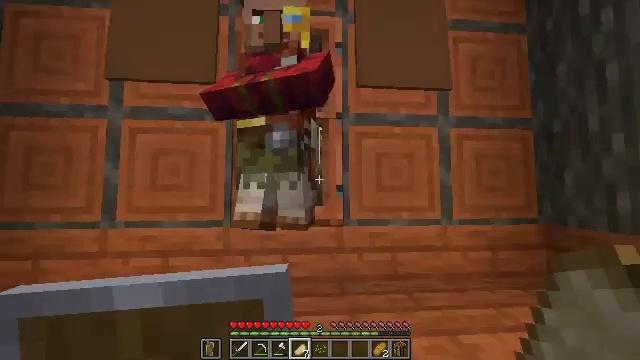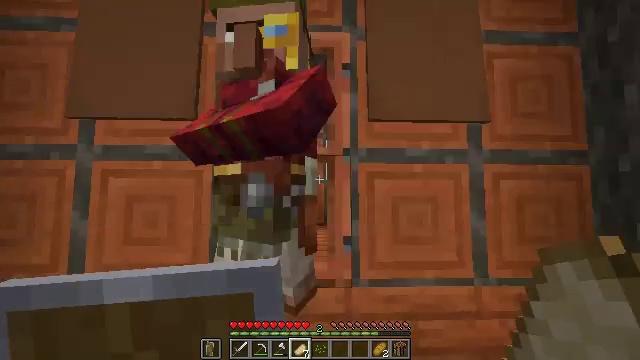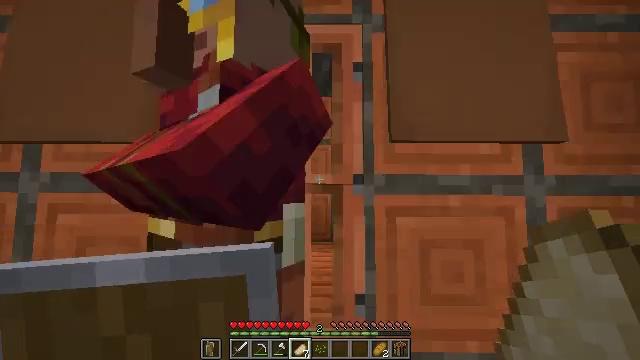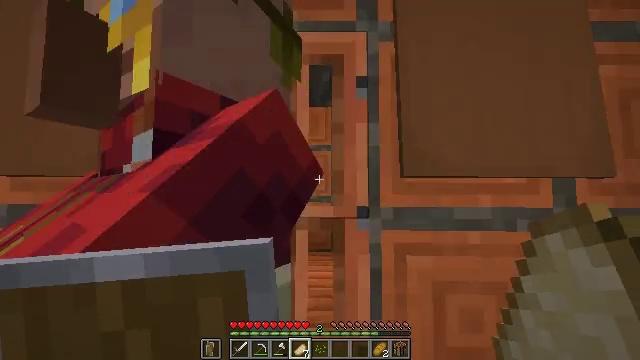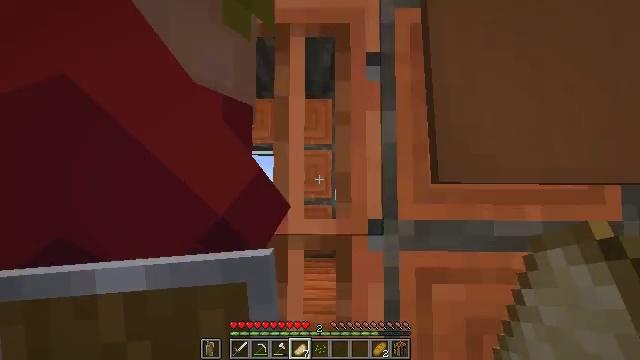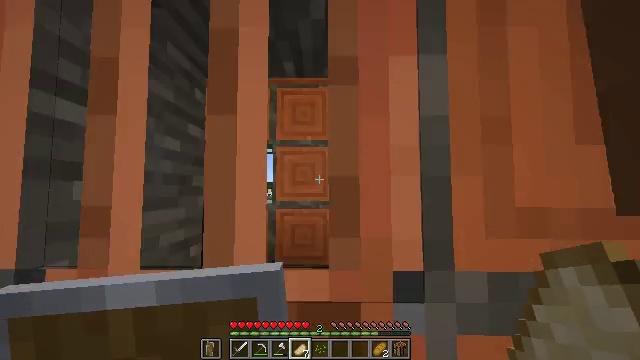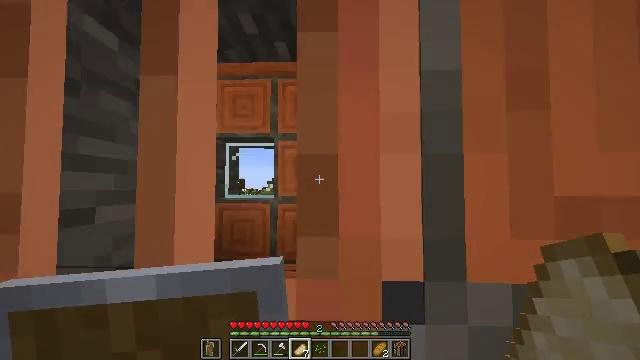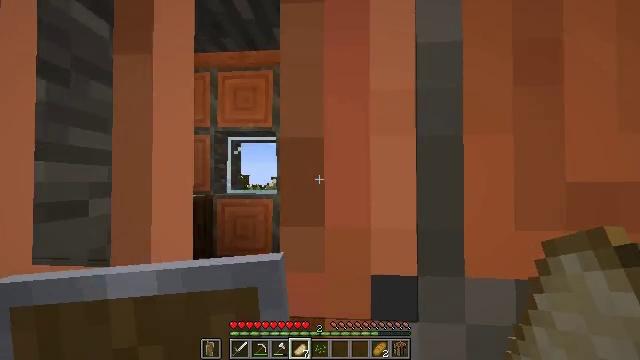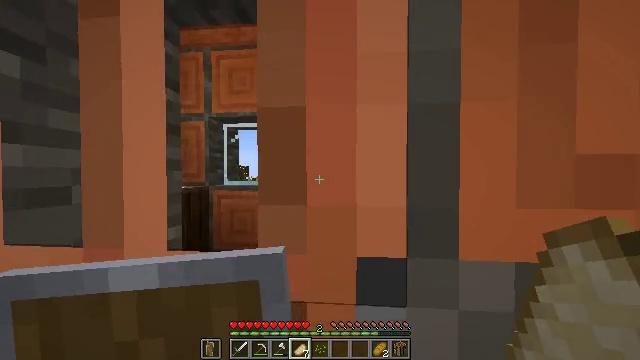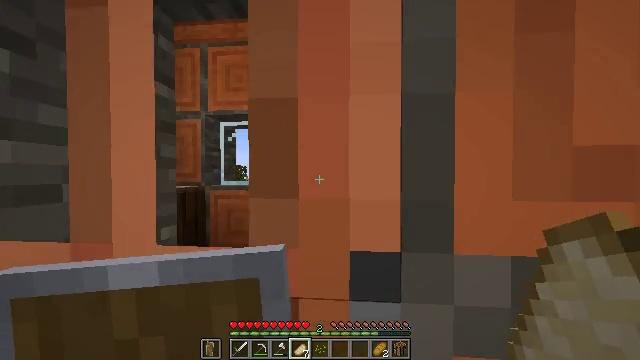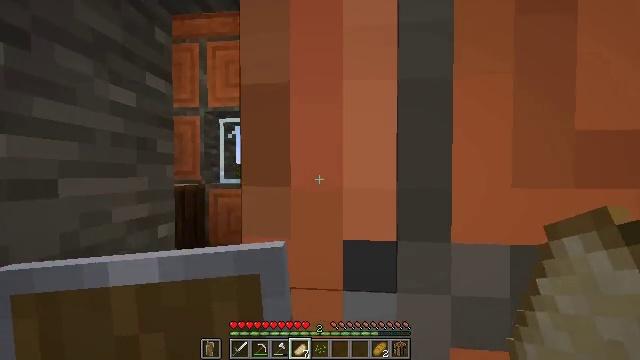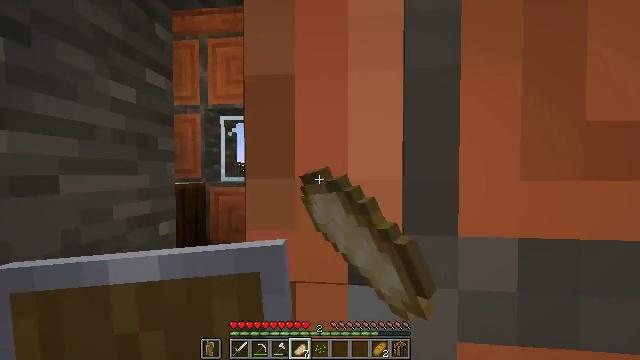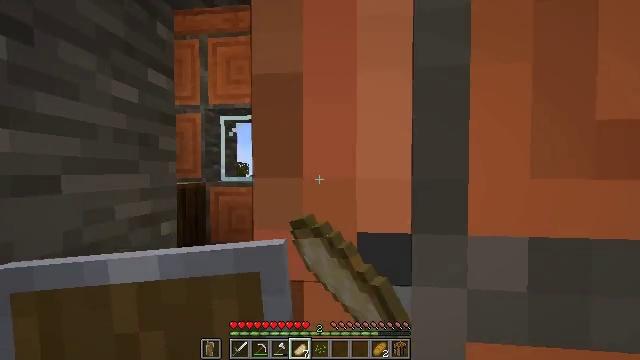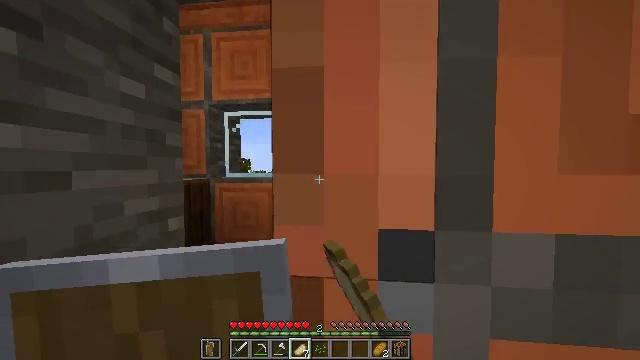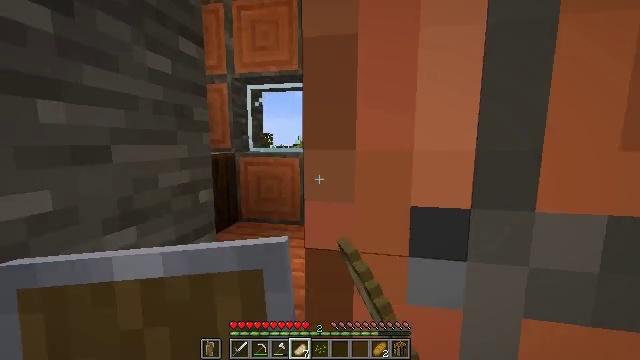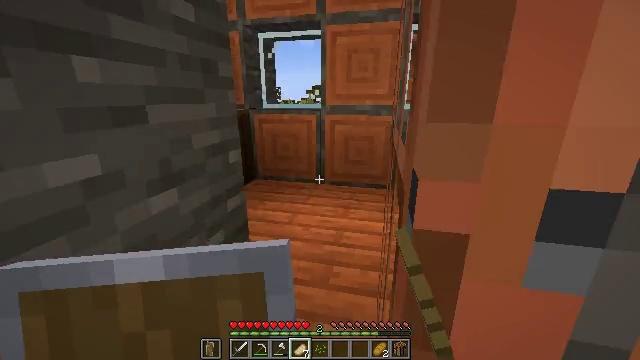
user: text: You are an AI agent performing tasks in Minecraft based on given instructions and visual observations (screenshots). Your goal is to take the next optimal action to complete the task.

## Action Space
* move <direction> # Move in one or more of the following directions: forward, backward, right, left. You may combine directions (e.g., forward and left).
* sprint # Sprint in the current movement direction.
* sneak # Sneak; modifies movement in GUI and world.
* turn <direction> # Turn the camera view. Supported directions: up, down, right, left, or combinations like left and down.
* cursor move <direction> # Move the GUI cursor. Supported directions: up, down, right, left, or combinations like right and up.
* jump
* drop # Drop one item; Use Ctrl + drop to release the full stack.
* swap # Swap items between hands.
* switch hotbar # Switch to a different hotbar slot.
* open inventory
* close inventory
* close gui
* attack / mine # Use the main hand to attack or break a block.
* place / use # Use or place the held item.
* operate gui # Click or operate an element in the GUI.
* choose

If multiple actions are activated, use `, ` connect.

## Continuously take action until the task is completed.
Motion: motion action
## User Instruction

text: Collect books by breaking the bookshelf.
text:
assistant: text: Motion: move forward, turn left
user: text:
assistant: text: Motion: move forward, turn left
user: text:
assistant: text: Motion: move forward
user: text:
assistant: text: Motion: move forward
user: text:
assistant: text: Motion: move forward
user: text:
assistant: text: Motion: turn left and down
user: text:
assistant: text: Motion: turn left and down
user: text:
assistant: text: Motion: turn left and down
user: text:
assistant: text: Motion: no_op
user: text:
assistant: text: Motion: use / place
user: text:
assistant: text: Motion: move forward, use / place
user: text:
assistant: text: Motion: move forward, use / place
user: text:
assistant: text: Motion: move forward
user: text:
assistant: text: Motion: move forward and move left, turn left and down
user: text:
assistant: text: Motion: move forward and move left, turn left and down
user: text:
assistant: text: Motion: move forward and move left, turn left and down
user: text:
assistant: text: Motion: move forward
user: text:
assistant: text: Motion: move forward
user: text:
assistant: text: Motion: move forward
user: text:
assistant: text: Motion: move forward
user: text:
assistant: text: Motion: move forward
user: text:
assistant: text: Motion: move forward
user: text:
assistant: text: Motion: move forward, turn left and down
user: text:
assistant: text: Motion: move forward and move right, turn left and down
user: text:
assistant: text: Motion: move forward and move right, turn left and down
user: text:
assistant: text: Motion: move right, turn left
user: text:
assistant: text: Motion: turn right
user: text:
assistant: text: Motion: turn right and up
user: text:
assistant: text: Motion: move back, turn right and up
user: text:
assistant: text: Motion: move back, turn right and up